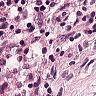
Metastatic tissue present: no